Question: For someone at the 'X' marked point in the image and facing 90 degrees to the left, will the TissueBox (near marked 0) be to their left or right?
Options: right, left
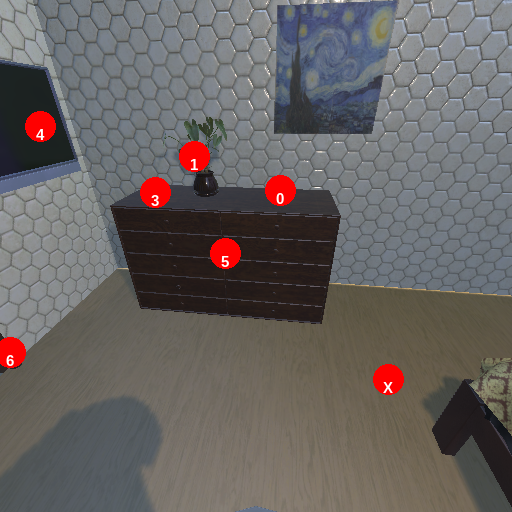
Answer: right